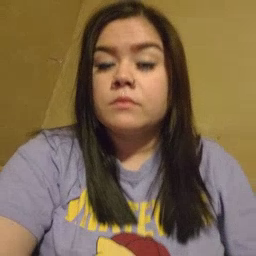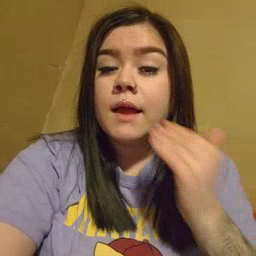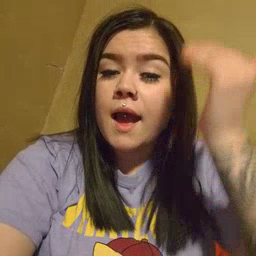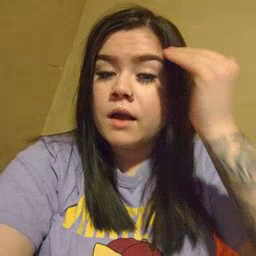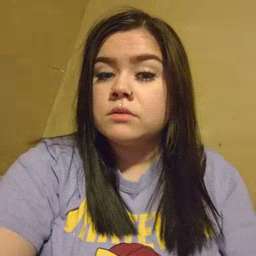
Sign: head